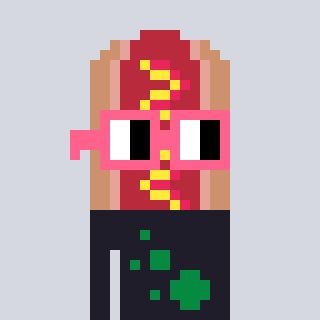
a pixel art character with square pink glasses, a hotdog-shaped head and a grayscale-colored body on a cool background